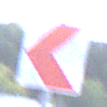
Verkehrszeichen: RichtungstafelnInKurvenKleinRechts
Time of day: SunriseSunset
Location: Outdoor (Suburban)
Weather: PartlyCloudy
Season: NotSpecified
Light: Natural